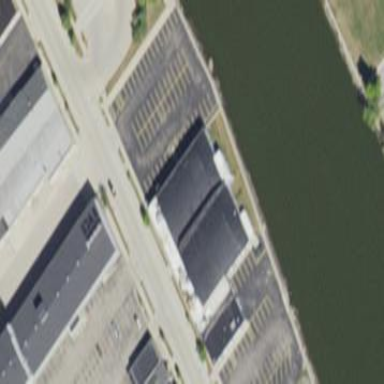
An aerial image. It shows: Building housing bowling alley.